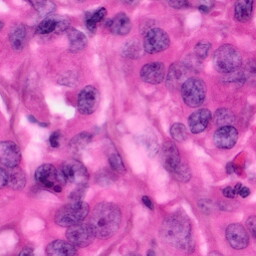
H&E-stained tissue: Pancreatic